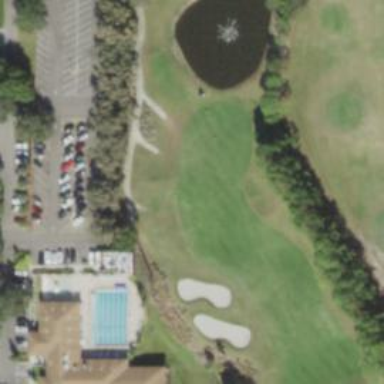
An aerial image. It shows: Service road designated as golf cart path.